Question: I'm writing a program in MASM to create and subtract three 32-bit integers. My issue is that '9000' subtracted from '30000' appears to result in '27000', when '21000' is expected. The source is as follows:
'''
TITLE Add and Subtract
; This program adds and subtracts 32-bit integers.
.386
.model flat,stdcall
.stack 4096
ExitProcess PROTO, dwExitCode:DWORD
DumpRegs PROTO
.code
main PROC
mov eax,50000h ; EAX = 50000h
mov ebx,30000h ; EBX = 30000h
mov ecx,43h ; ECX = 43h
sub eax,10000h ; EAX = 40000h
sub ebx,9000h ; EBX = 21000h
sub ecx,1h ; ECX = 42h
call DumpRegs
INVOKE ExitProcess,0
main ENDP
END main
'''
DumpRegs results in the following:

As shown, 'EBX''s value is '<PHONE>' when '<PHONE>' is expected. What's going on here?
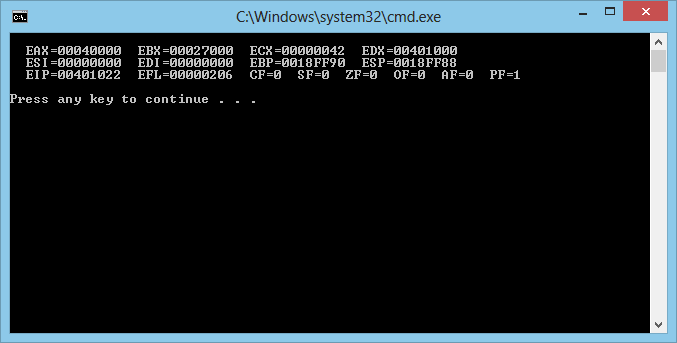
Answer: You mistake hexadecimal numbers for decimal numbers.
'30000h' = '196608d'.
'9000h' = '36864d'.
'196608d' - '36864d' = '159744d'.
'30000h' - '9000h' = '27000h' = '159744d'.